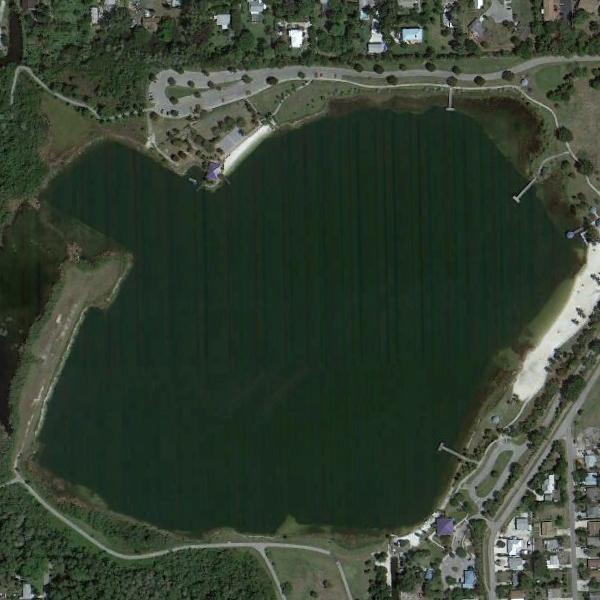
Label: Pond